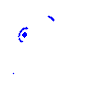
Particle: electron